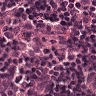
Metastatic tissue present: no